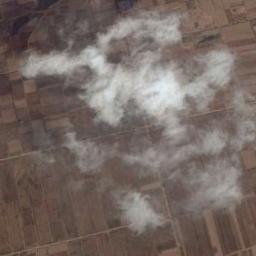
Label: cloud